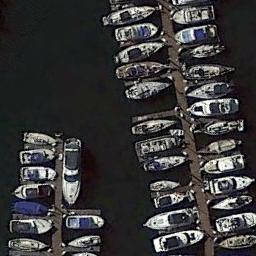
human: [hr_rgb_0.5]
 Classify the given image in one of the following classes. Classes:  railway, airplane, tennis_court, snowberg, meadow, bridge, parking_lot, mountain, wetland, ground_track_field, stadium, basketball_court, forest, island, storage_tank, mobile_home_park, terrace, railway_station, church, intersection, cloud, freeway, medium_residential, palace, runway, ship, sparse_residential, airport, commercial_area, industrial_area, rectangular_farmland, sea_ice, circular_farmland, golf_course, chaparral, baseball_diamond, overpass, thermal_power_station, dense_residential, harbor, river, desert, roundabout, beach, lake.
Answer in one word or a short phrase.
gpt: harbor